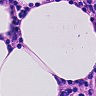
Metastatic tissue present: no